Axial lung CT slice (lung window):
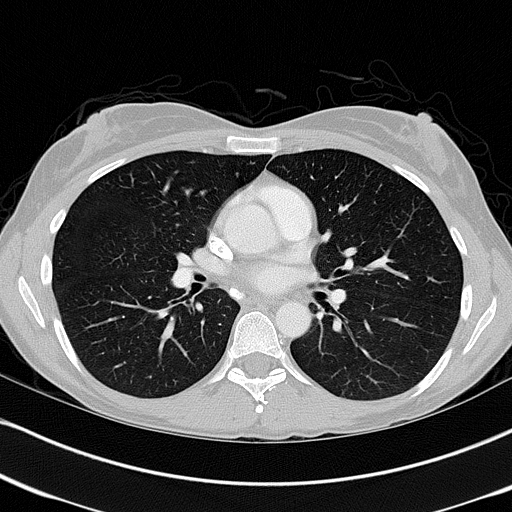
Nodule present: no